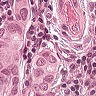
Metastatic tissue present: yes